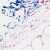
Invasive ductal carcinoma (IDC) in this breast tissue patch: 0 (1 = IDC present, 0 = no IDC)